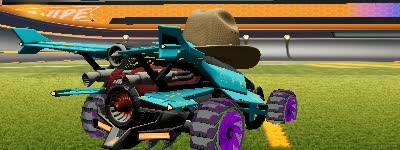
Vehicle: aftershock